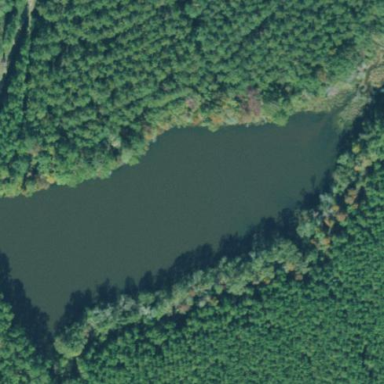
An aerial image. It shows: Natural lake or pond.